Field crop: maize
Growth stage: 1
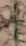
Species: atriplex